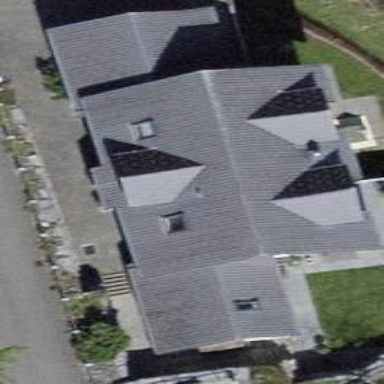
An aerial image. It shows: Simple house.